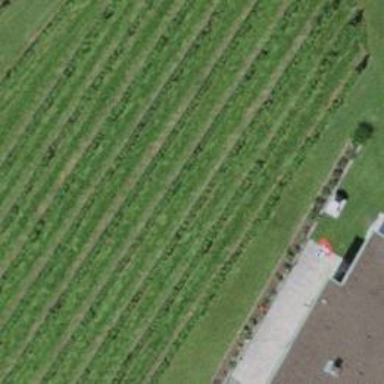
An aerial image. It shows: Vineyard with grape crops.